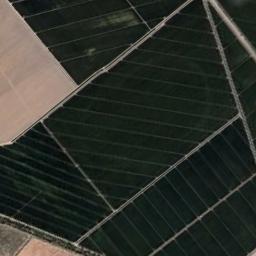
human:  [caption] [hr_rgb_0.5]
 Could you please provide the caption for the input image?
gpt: Several dirt roads are in rectangular farmlands .

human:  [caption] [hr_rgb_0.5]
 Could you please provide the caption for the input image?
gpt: There are some deep green and bare rectangular farmland .

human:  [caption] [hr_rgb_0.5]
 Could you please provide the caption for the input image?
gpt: Several dark green rectangular farmlands of different sizes are neatly arranged on the ground .

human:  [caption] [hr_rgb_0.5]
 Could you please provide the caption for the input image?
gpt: Several pieces of rectangular green farmland of varying sizes .

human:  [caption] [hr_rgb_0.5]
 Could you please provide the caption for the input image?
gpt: There are some green rectangular farmlands and a yellow one .